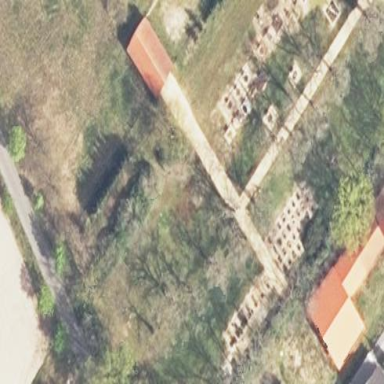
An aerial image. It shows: Cemetery.